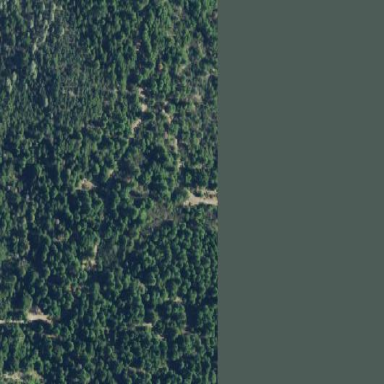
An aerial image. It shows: Forest area.